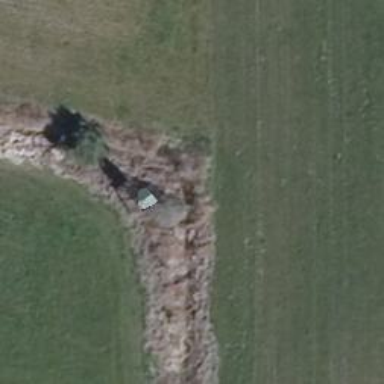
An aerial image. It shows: Hunting stand.